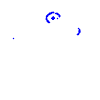
Particle: proton